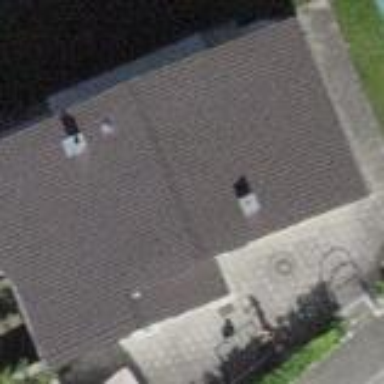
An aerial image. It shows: Building with tile roof.